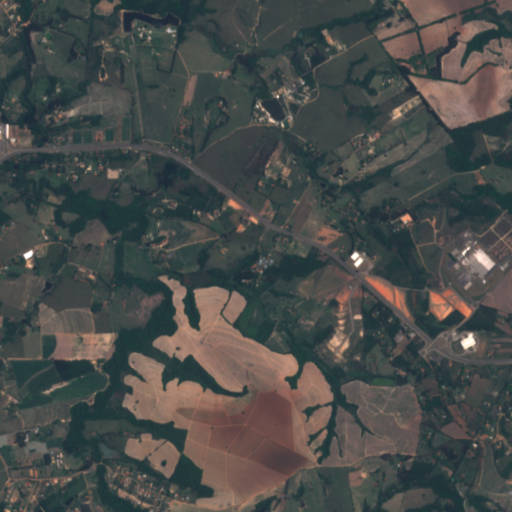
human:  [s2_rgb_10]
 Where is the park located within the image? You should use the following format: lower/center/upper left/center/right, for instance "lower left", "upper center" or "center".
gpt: The park is located in the upper left of the image.
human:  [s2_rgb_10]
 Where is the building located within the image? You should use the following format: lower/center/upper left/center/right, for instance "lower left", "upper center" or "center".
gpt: There is no building in the image.